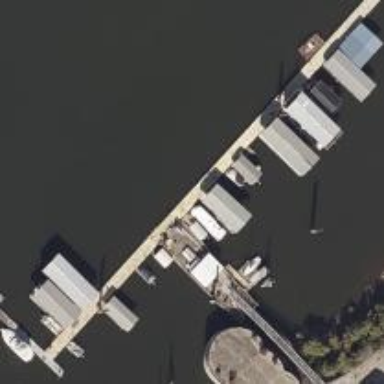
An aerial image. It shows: Man-made pier.